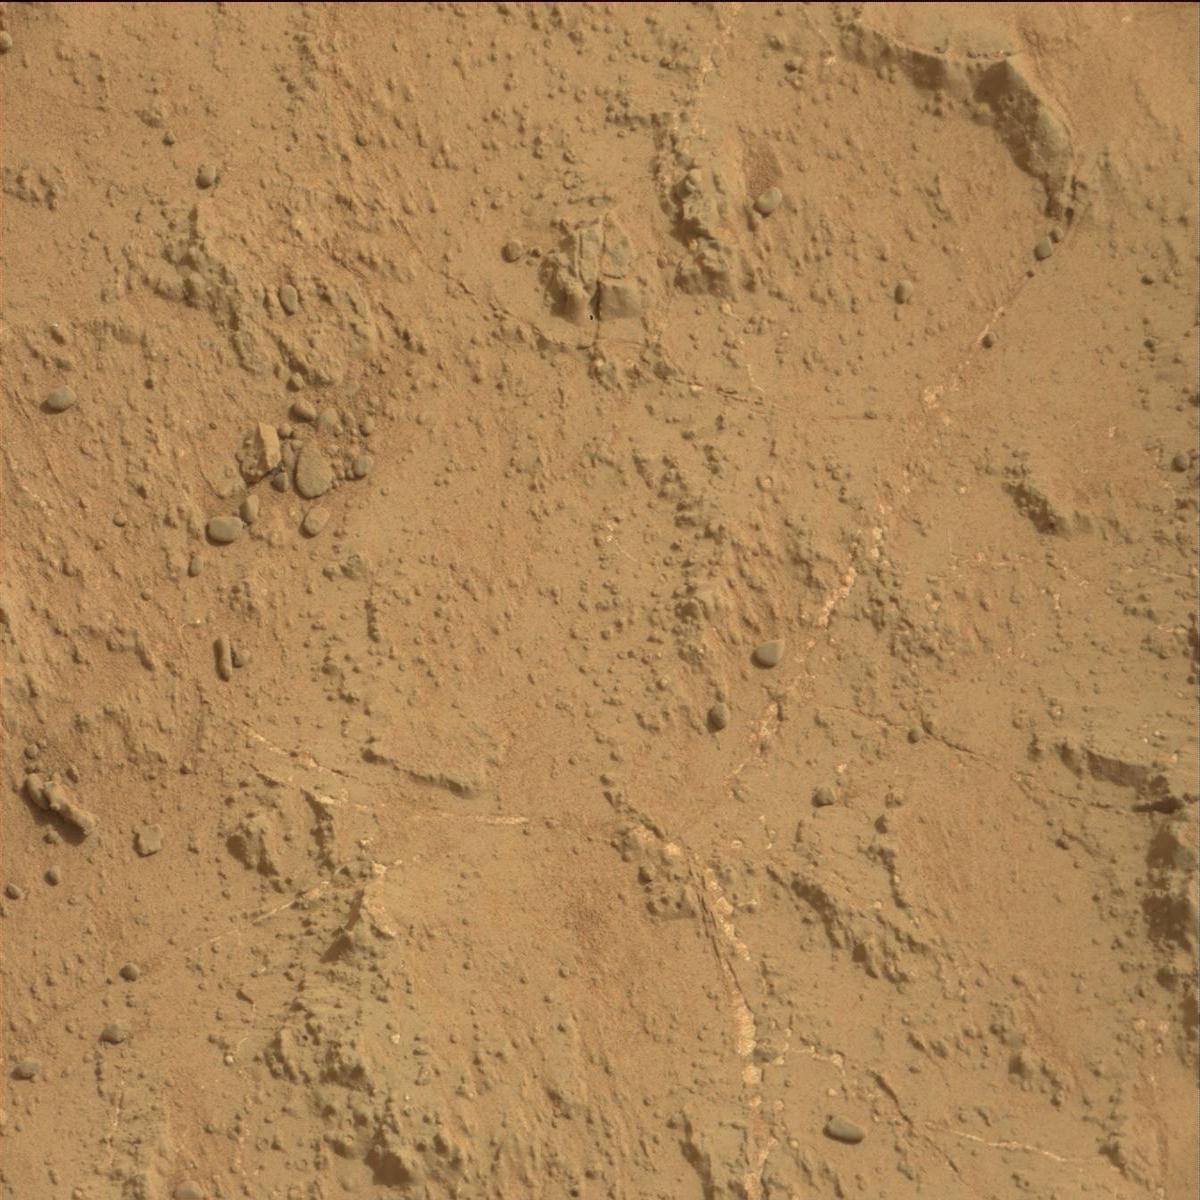
Terrain classes present: Bedrock, Rock